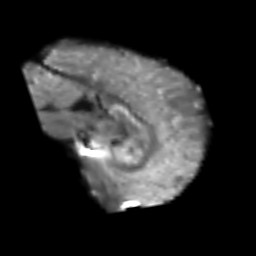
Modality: T2w
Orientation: sagittal
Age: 54
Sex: male
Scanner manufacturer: siemens
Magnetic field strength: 3 T
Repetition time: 6.1 s
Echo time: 0.101 s